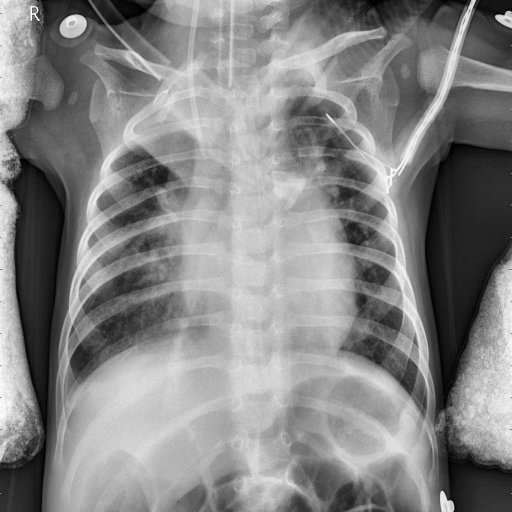
Finding: PNEUMONIA